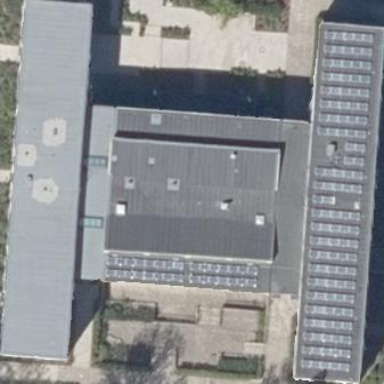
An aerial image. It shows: Flat-roofed school building.